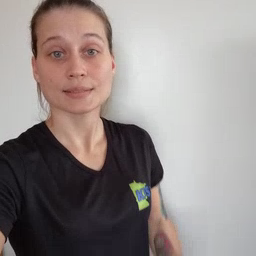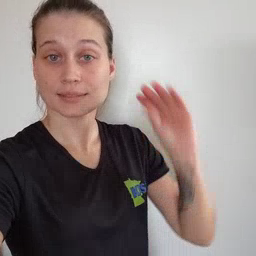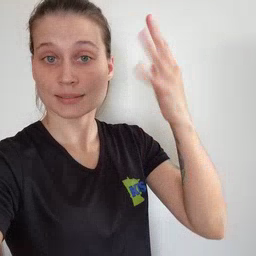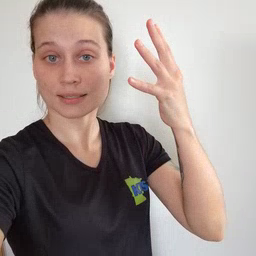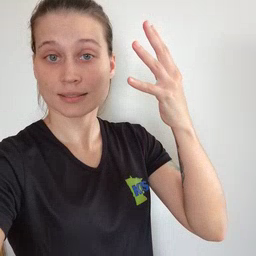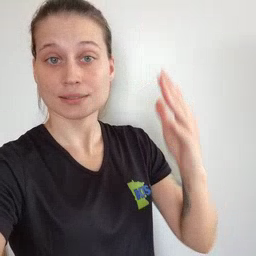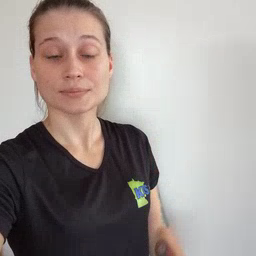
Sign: sun